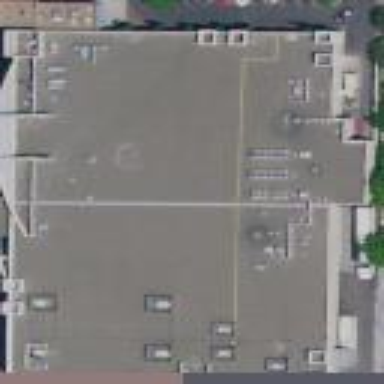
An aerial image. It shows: Commercial building.